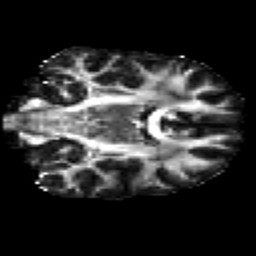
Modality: FA
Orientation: coronal
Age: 21
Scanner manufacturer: siemens
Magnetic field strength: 3 T
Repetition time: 2.2 s
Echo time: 0.084 s